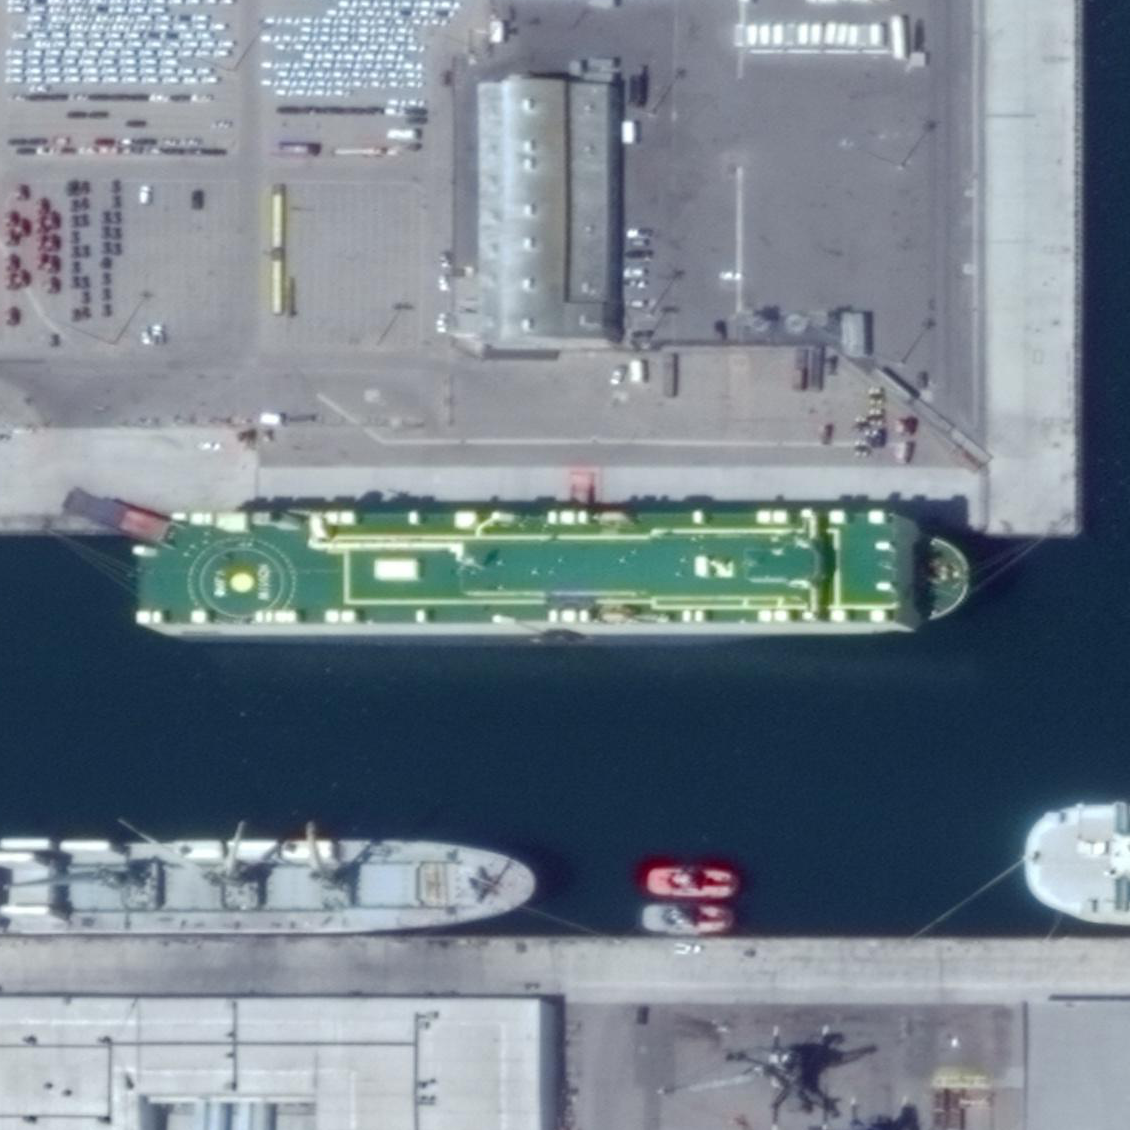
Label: civil